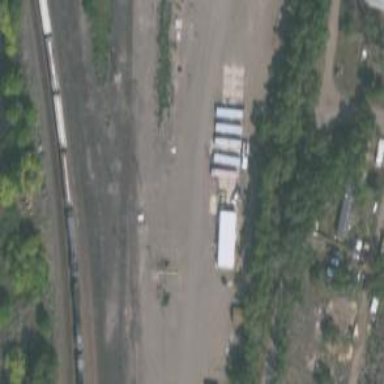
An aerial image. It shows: Railway yard in service.